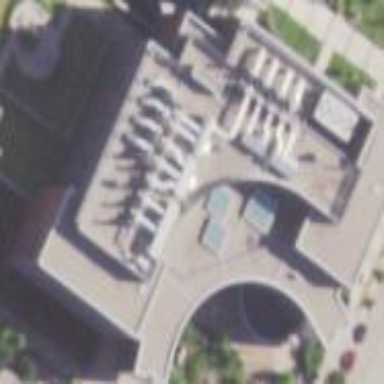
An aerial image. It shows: View of university building.